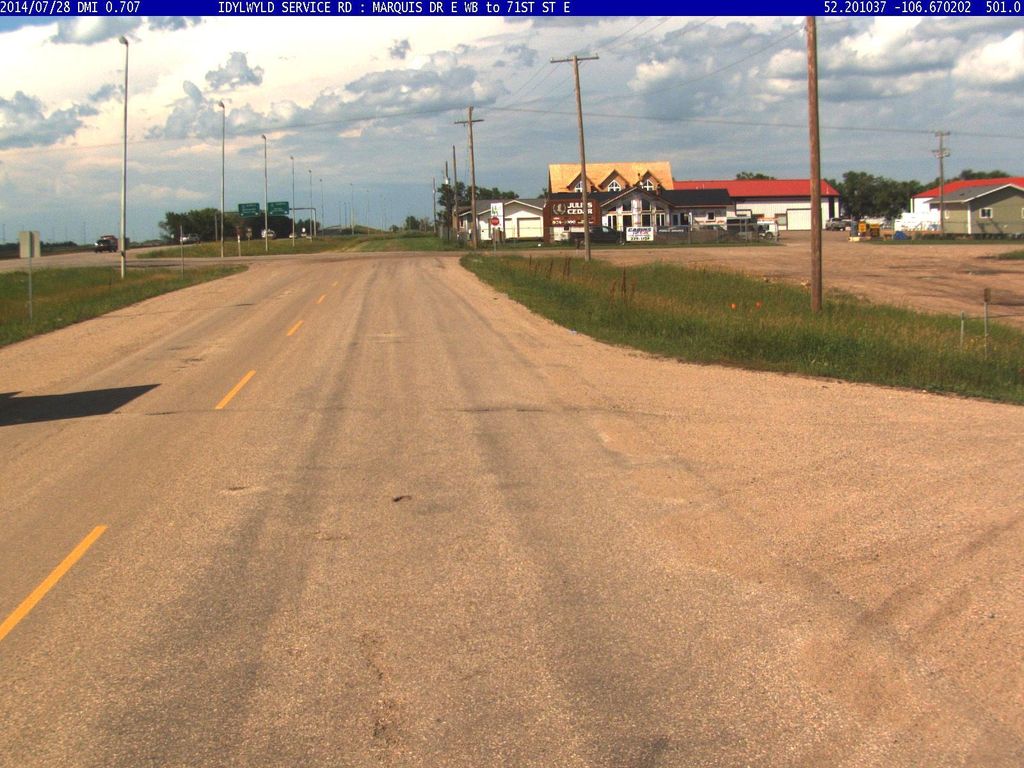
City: saskatoon